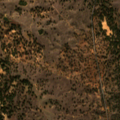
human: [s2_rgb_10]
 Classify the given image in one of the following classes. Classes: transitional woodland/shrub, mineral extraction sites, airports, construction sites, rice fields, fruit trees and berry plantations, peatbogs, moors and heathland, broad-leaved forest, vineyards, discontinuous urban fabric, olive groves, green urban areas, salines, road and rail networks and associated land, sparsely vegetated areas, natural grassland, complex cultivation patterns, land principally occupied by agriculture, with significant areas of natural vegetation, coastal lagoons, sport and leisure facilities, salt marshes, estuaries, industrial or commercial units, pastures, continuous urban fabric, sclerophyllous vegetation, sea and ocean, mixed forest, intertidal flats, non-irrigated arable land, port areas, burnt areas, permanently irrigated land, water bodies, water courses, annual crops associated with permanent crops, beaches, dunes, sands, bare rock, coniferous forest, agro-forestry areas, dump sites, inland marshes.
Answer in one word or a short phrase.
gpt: agro-forestry areas, transitional woodland/shrub